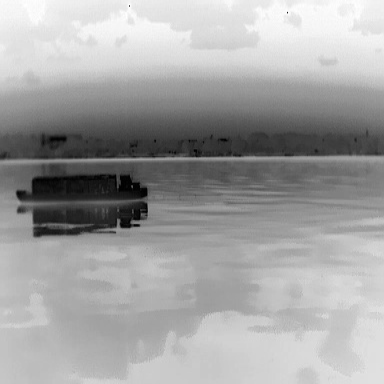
There is a fishing_boat in the infrared image.